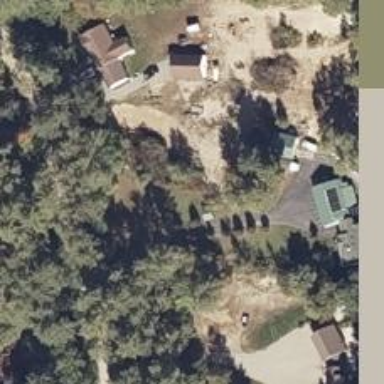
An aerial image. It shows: Driveway.